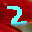
Label: 2